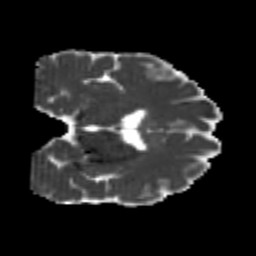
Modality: MD
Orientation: coronal
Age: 24
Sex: male
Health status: healthy
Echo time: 0.074 s